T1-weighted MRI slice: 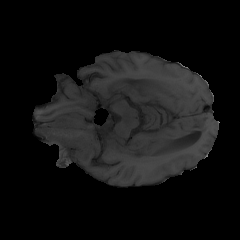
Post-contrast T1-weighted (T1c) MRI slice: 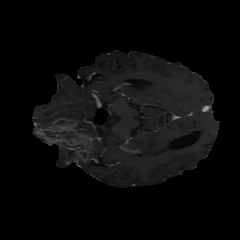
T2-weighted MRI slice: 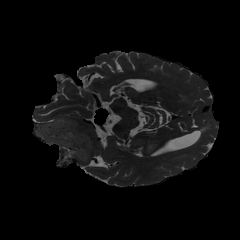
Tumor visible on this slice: yes